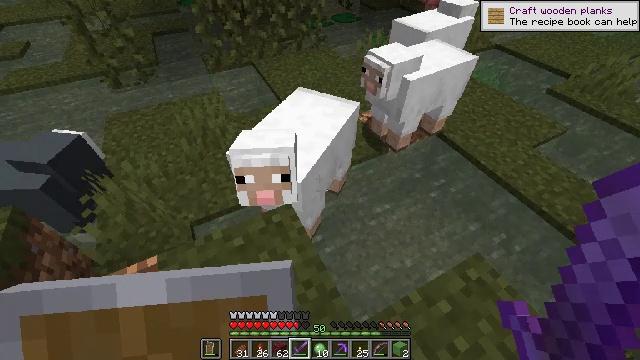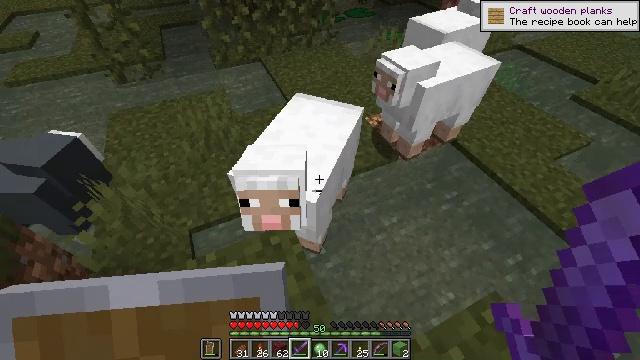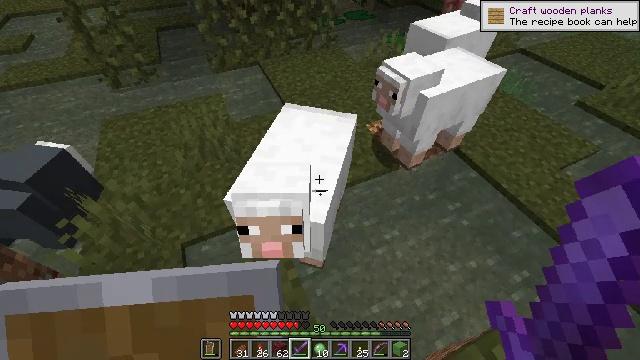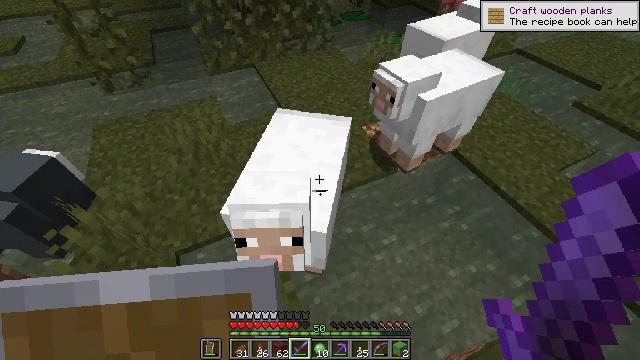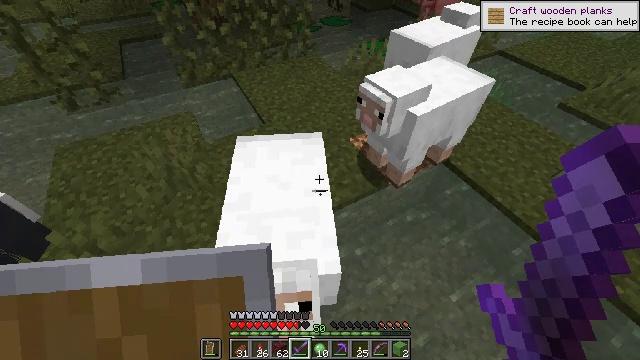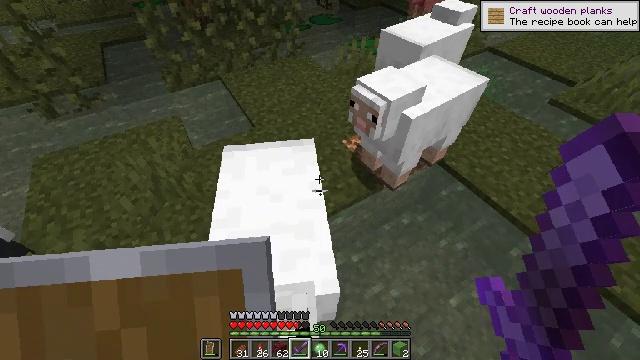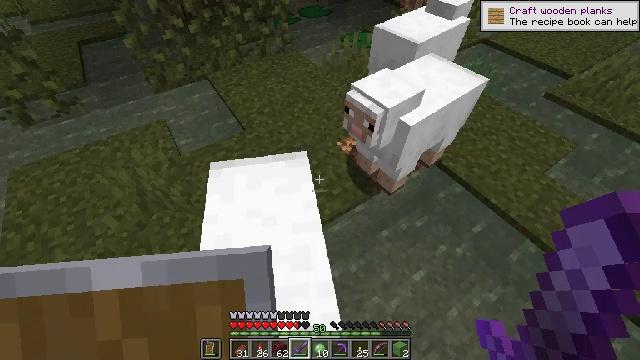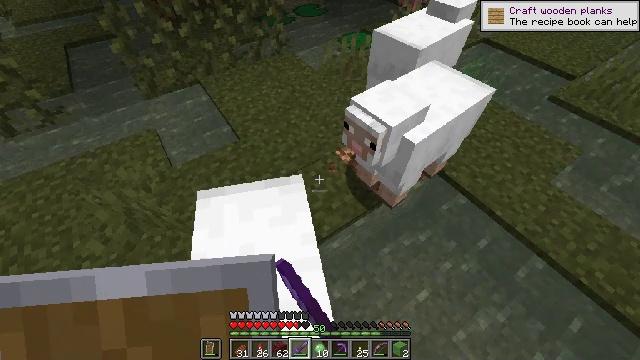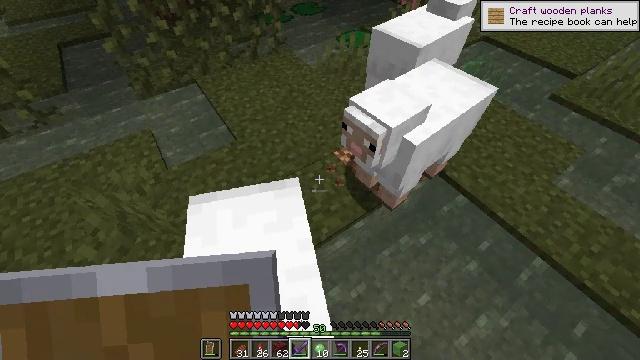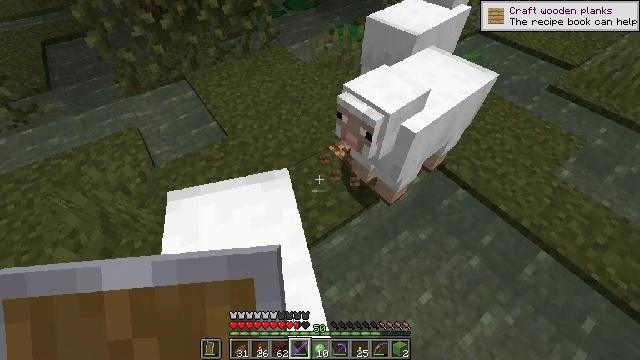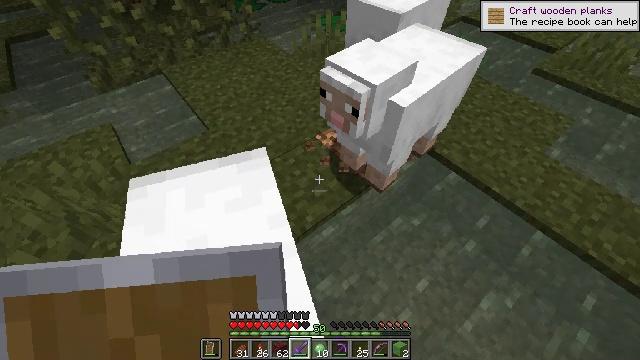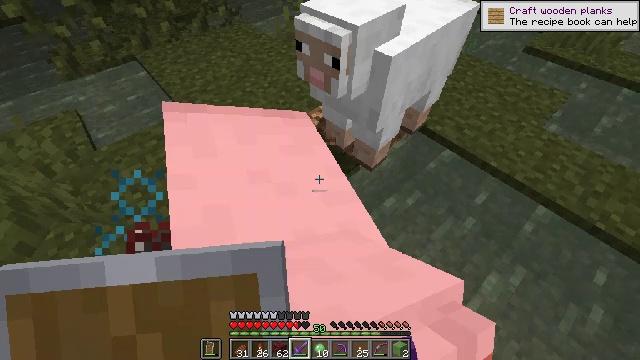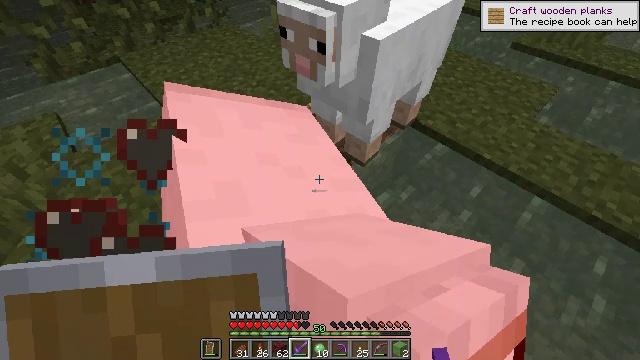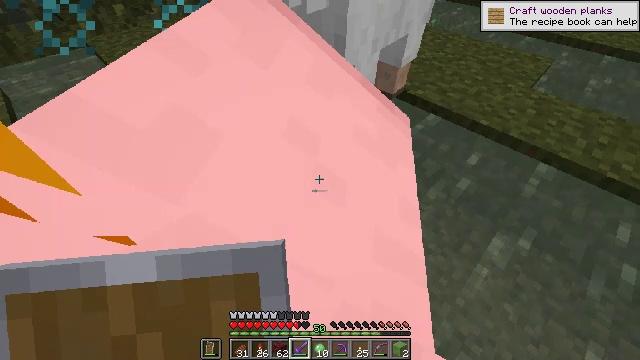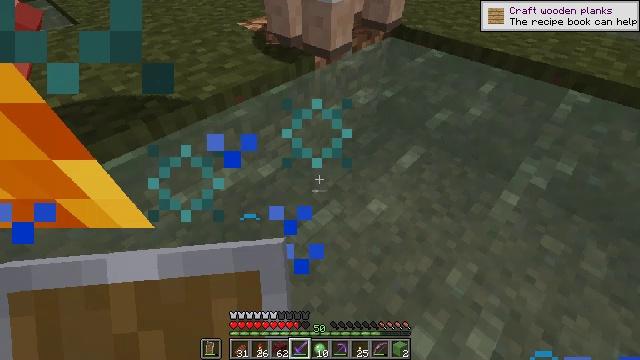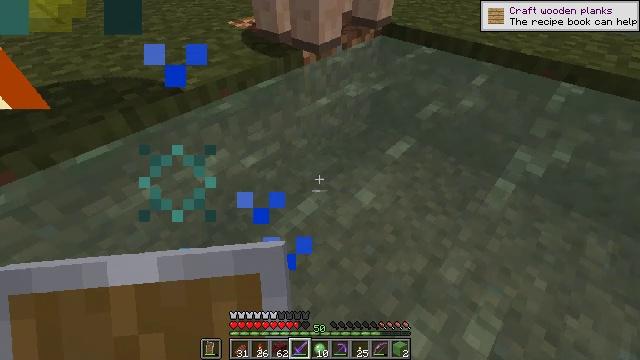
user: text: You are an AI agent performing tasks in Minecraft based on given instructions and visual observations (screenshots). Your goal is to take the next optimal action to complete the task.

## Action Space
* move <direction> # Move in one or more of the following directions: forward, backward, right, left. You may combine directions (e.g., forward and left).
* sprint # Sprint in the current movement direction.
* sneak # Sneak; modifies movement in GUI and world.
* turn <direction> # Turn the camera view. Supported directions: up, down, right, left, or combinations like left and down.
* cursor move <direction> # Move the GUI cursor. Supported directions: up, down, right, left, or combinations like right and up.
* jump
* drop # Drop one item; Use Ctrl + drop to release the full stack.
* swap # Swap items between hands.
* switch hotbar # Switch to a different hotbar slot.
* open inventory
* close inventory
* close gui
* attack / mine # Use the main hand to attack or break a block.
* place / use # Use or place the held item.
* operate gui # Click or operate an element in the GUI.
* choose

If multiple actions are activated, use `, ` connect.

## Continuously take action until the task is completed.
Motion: motion action
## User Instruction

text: Hunt animals.
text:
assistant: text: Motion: move forward, turn left and down
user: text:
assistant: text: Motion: move forward
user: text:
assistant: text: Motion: move forward
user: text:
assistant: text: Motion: move forward, turn right
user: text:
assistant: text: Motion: move forward, turn right
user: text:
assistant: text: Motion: move forward, turn right and down, attack / mine
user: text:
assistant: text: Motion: move forward, attack / mine
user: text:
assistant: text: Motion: attack / mine
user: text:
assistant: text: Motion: turn right, attack / mine
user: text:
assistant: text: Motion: turn right
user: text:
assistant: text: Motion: turn right
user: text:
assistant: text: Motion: turn right and up
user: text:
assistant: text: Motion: turn right and up
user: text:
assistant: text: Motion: no_op
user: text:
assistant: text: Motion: turn up
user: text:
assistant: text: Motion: turn up
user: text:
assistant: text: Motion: turn up
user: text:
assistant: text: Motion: turn left and up
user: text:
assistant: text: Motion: turn up
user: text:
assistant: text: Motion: turn up
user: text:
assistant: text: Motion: turn up
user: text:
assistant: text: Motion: move forward and move left, turn left and up
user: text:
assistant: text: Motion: move forward and move left, turn left and up, jump
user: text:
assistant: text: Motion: move forward and move left, turn up, jump
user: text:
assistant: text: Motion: move forward and move left, turn right and up, jump
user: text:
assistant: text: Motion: move forward and move left, turn right, jump
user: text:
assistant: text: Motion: move forward and move left, turn right, jump
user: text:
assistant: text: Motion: move forward and move left, turn right, jump
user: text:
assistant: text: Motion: move forward and move left, turn right, jump
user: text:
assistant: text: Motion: move forward and move left, attack / mine, jump